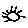
Label: sun